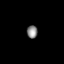
Tissue: lung
Cell type: Fibroblasts
Senescence score: 0.5621
Nuclear area (px): 136
Mean DAPI intensity: 134.897